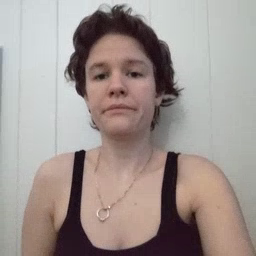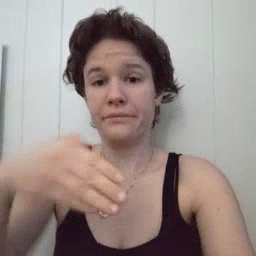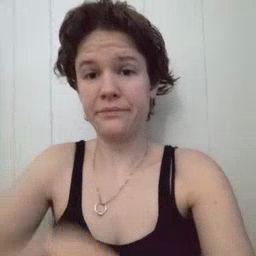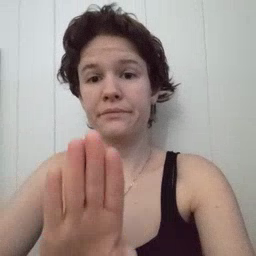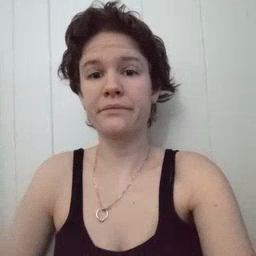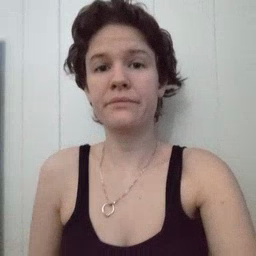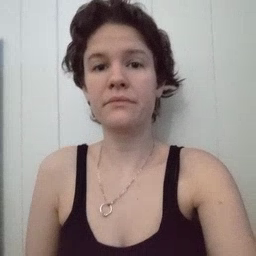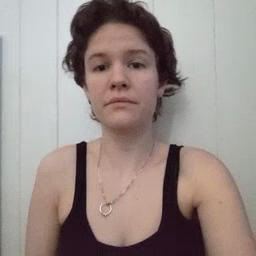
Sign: into